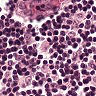
Metastatic tissue present: no